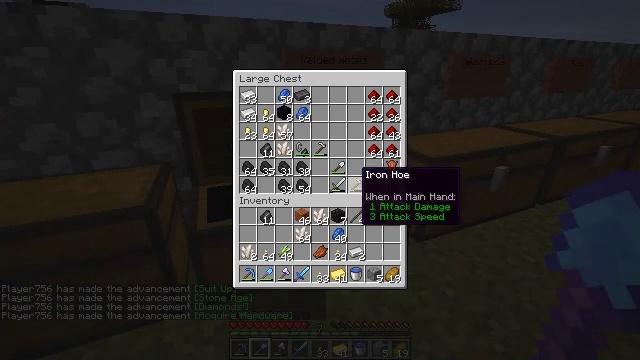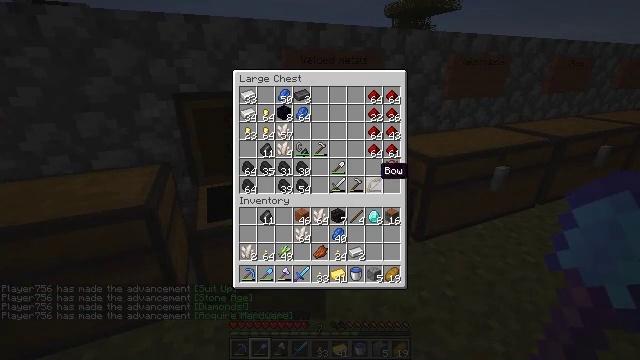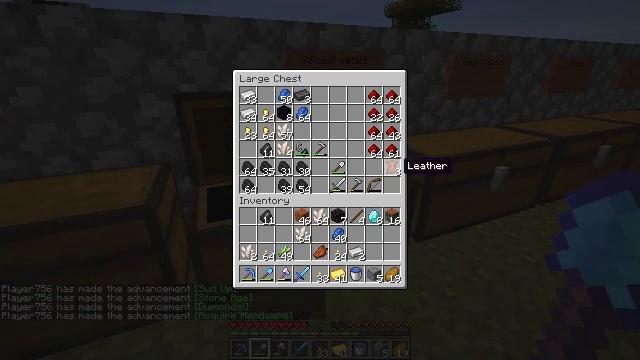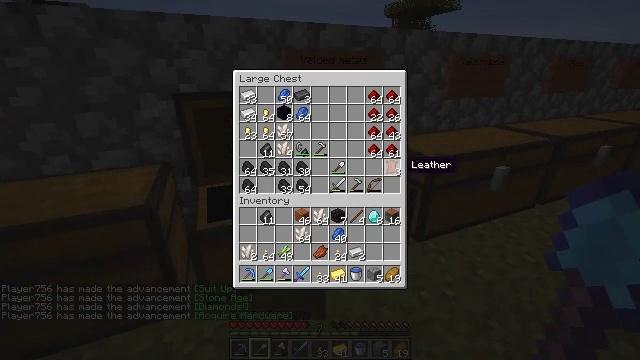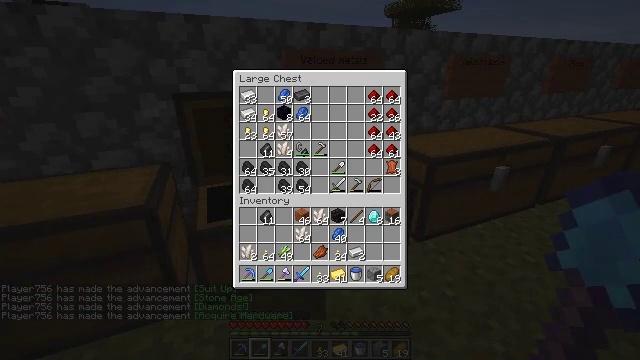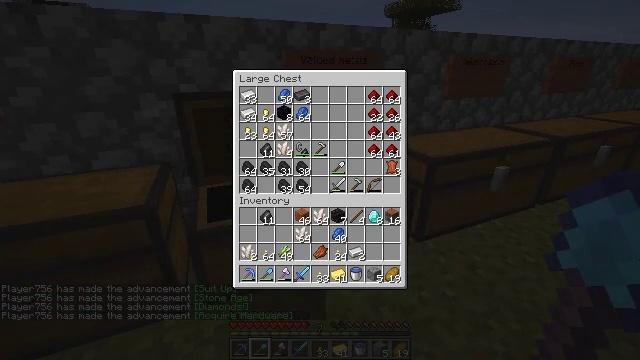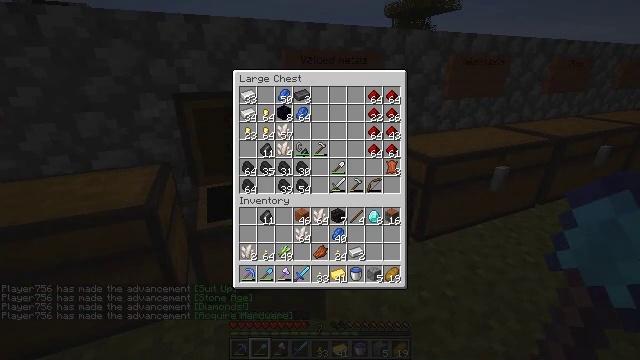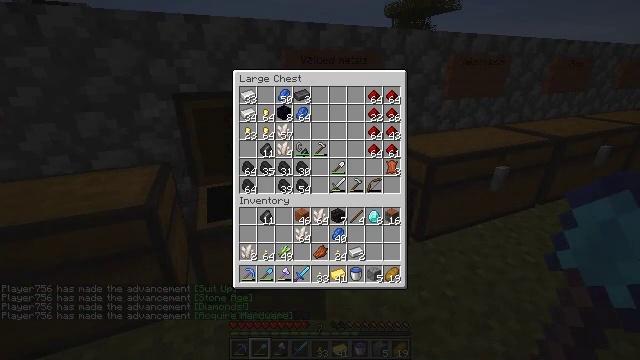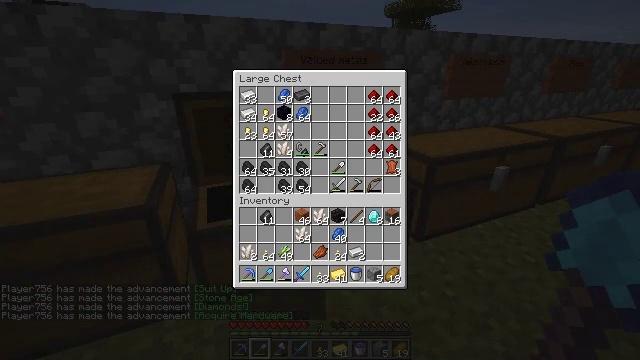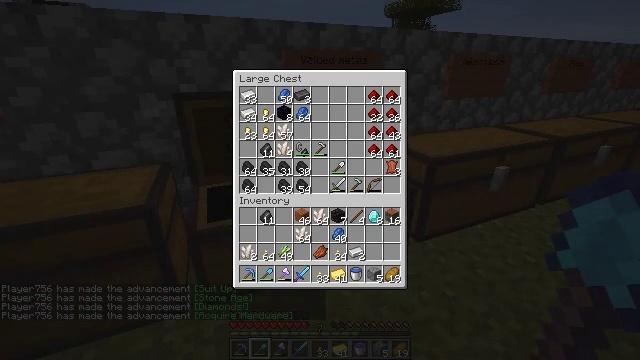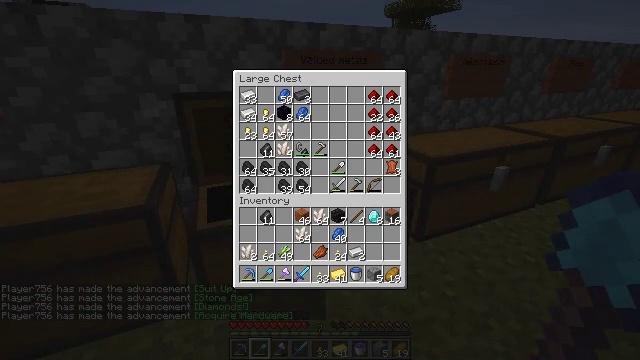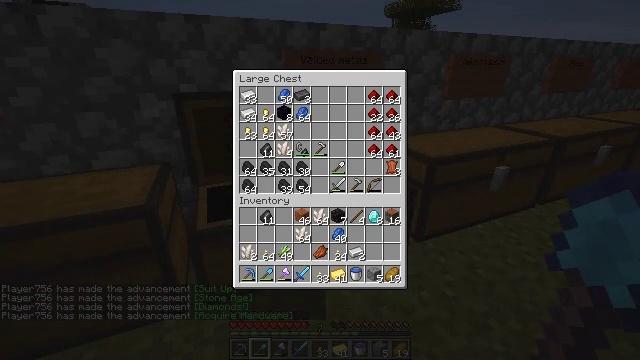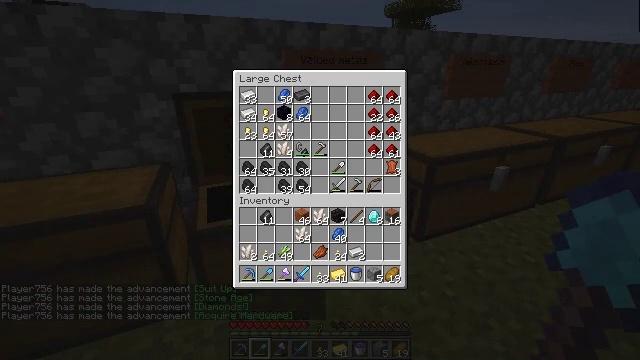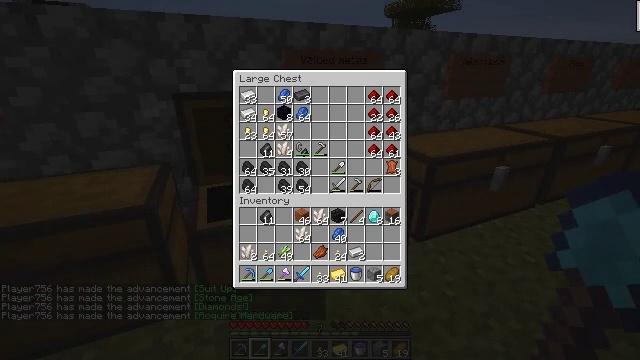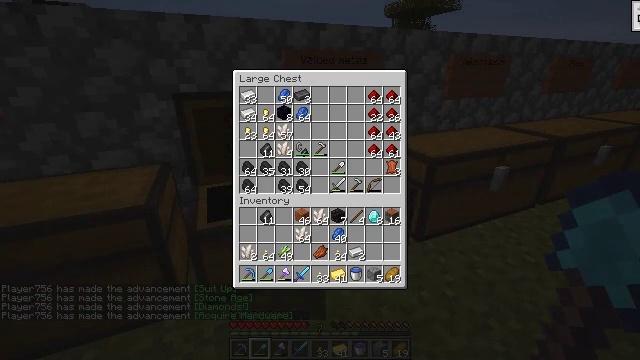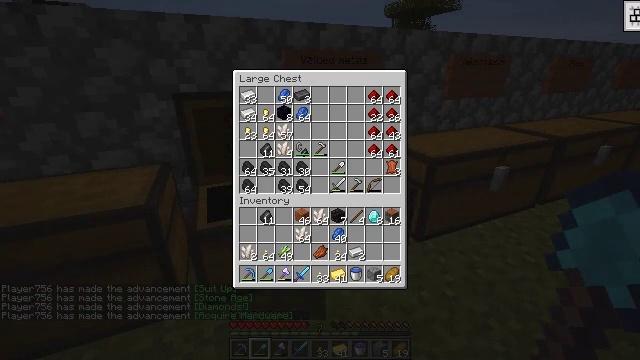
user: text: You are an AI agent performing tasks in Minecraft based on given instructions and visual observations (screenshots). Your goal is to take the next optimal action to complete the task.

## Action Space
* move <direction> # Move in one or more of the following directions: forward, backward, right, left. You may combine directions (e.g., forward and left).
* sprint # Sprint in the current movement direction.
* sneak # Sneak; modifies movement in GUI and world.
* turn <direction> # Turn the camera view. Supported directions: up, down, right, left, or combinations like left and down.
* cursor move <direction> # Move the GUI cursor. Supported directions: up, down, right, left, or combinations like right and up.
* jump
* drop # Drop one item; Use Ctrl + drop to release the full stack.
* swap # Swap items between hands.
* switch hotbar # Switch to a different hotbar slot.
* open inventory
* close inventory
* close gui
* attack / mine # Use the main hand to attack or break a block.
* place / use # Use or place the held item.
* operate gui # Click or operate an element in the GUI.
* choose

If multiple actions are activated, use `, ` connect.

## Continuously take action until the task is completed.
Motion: motion action
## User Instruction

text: Use blaze rods to make blaze powder.
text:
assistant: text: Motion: cursor move right
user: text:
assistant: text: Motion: cursor move right
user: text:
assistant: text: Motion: no_op
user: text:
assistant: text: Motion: no_op
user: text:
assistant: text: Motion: no_op
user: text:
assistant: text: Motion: no_op
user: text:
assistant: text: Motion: no_op
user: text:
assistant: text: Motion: no_op
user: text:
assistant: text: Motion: no_op
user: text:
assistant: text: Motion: no_op
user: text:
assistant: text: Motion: no_op
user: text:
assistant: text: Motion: no_op
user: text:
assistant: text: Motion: no_op
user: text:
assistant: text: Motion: no_op
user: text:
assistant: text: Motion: no_op
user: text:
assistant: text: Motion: no_op
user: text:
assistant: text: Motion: no_op
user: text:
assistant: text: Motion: no_op
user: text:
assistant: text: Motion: no_op
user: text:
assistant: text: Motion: no_op
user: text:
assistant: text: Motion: no_op
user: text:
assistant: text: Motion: no_op
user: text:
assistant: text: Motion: no_op
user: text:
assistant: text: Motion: close gui
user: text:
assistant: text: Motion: no_op
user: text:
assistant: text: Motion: no_op
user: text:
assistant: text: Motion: no_op
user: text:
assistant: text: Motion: no_op
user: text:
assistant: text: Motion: no_op
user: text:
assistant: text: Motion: no_op